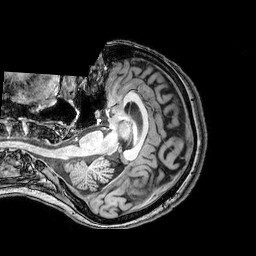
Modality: T1w
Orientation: axial
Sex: female
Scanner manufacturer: philips
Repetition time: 0.008106 s
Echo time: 0.00371 s